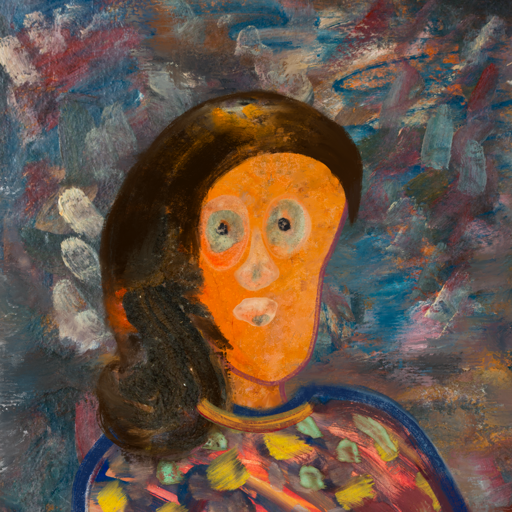
Background: Boggyland, Head And Neck Front: Hypocrite, Face Front: Childish, Bust: Mother_And_Son_Mother, Hair Front: Gypsy_Queen, Head Accessory: Blank, Second Necklace: Blank, Necklace: Mother_And_Son_Son, Baby: Blank